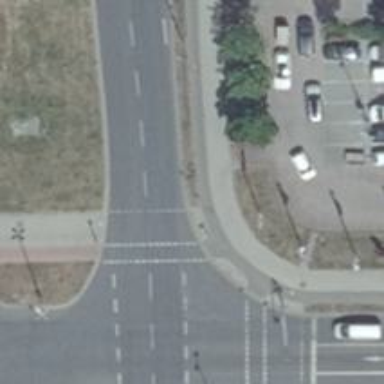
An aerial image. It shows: Traffic signal crossing.